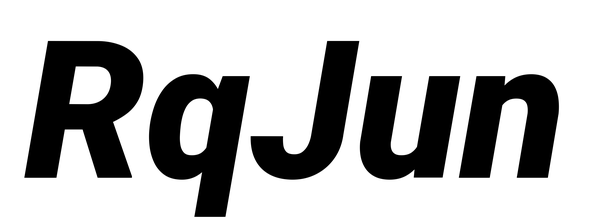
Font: Roboto-Italic_Black_Italic